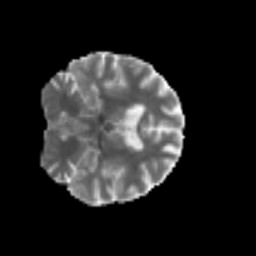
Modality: MD
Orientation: coronal
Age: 72
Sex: male
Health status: ill
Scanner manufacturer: siemens
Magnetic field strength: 3 T
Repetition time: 8.7 s
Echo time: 0.11 s